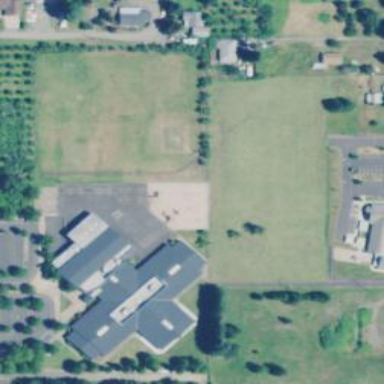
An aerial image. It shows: School.